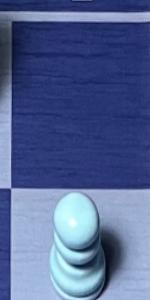
Label: Pawn_White